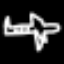
Label: airplane